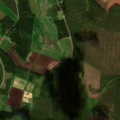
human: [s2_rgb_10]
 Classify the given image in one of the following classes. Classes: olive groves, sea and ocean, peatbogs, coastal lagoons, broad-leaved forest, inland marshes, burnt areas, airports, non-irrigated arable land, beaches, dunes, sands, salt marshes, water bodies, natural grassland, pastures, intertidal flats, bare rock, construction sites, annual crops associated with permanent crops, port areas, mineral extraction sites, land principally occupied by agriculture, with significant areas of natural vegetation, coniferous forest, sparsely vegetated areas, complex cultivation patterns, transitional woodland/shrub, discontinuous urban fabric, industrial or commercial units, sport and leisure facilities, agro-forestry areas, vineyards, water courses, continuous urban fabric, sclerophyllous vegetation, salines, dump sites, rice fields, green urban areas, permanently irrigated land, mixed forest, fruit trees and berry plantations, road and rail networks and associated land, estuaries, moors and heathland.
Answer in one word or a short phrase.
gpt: non-irrigated arable land, land principally occupied by agriculture, with significant areas of natural vegetation, coniferous forest, mixed forest, transitional woodland/shrub